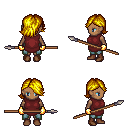
a pixel art fantasy rpg character, female body template, human, dark skin, maroon tunic, teal pants, blonde swoop hairstyle, gold gloves, brown shoes, spear, four views (front, back, left, right), 2x2 character sprite sheet, small pixel art, hard edges, no anti-aliasing